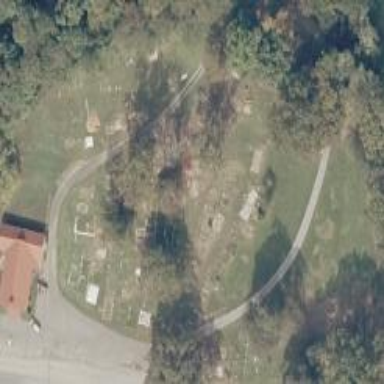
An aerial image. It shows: Grave yard.